Question: I am not able to use mixins in my flutter app, It says:
> The class 'UserModel' can't be used as a mixin because it extends a class other than Object

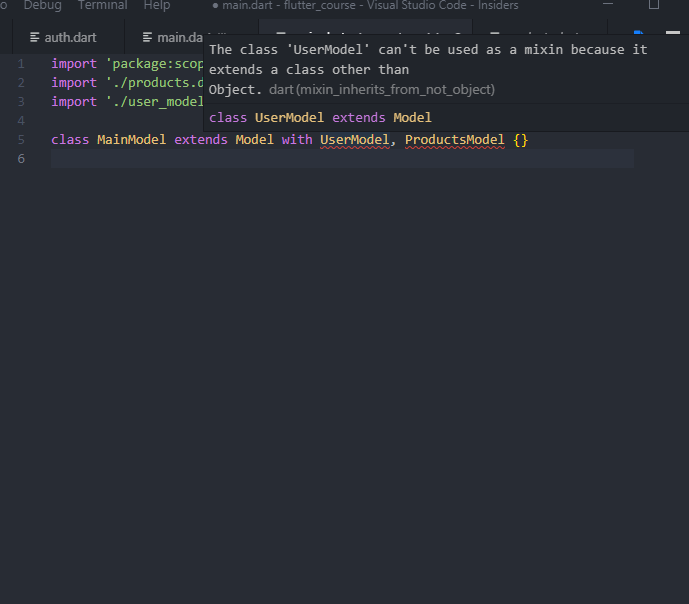
Answer: It wasn't officially possible to have mixins with that extends something for a long time.
It has been recently enabled, but with another syntax:
'''
mixin UserModel on Model {
// do some stuff
}
'''